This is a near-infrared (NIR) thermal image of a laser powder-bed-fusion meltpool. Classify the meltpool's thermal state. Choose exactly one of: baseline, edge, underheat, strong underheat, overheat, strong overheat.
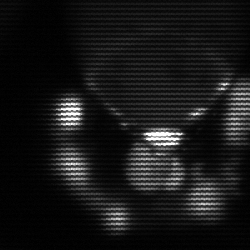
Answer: edge